Question: Given some known input values and observed outputs, determine how many possible combinations exist for the unknown inputs that would produce the same outputs.
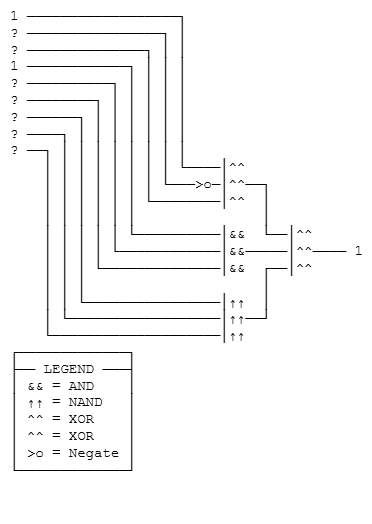
Answer: 48